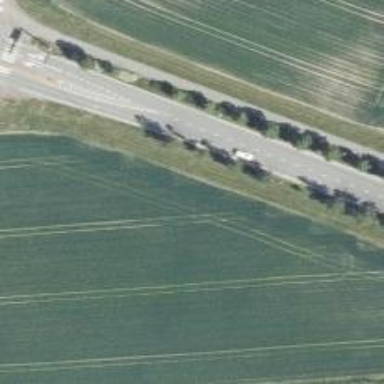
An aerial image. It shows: Tertiary road with asphalt surface.